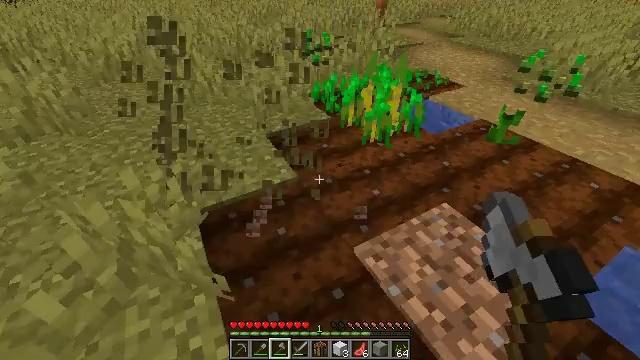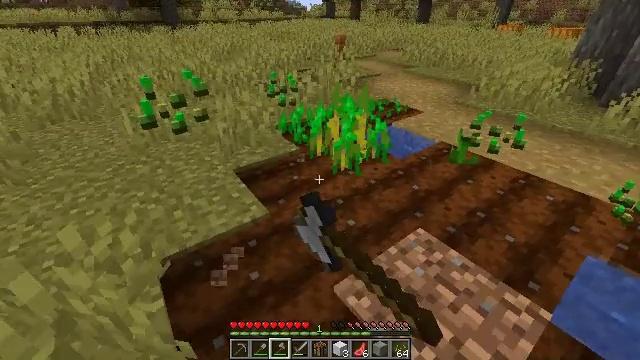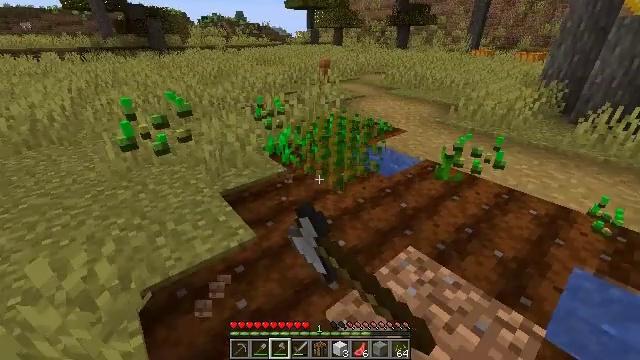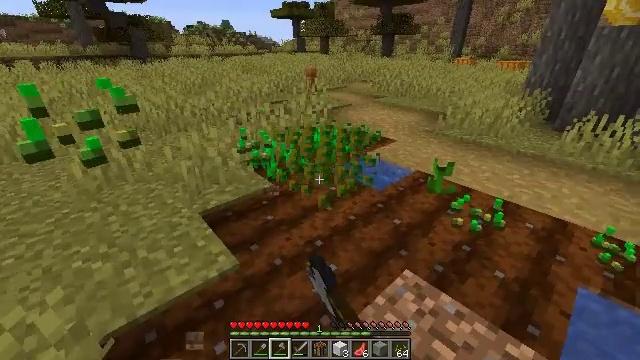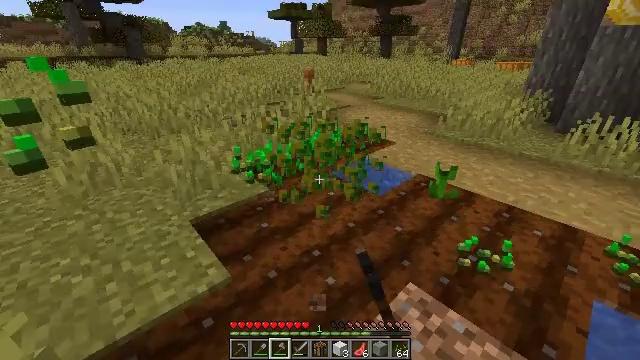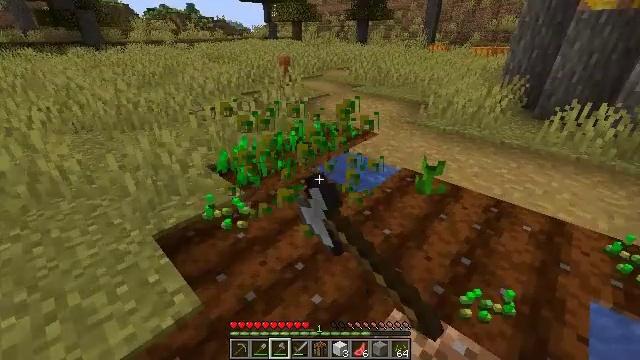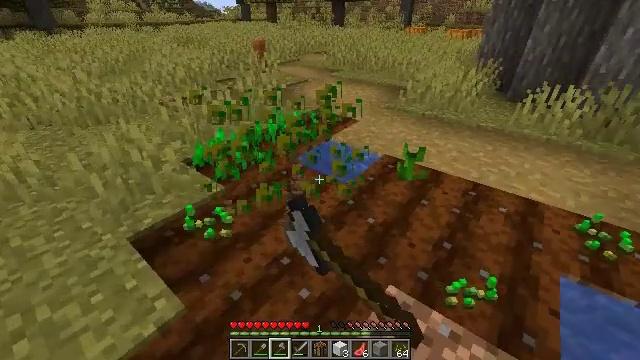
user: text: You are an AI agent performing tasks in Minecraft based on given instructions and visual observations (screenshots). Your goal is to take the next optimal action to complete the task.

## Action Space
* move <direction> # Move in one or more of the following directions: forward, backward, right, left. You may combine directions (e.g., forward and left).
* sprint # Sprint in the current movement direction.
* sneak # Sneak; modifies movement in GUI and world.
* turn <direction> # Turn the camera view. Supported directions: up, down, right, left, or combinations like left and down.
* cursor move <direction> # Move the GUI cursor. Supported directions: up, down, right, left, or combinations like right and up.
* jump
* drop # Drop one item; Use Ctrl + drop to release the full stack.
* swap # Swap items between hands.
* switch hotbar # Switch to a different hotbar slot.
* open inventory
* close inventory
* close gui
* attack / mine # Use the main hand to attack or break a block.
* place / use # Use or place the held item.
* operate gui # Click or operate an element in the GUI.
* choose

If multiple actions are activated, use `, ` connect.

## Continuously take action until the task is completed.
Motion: motion action
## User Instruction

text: Harvest wheat from the field.
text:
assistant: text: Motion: move forward, turn right and up, attack / mine
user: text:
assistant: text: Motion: move forward, turn right and up, attack / mine
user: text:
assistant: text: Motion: move forward, turn right and up, attack / mine
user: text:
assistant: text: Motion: move forward, attack / mine
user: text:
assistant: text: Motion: move forward, turn right and down, attack / mine
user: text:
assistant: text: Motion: turn right and down, attack / mine
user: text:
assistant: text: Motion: attack / mine